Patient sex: M
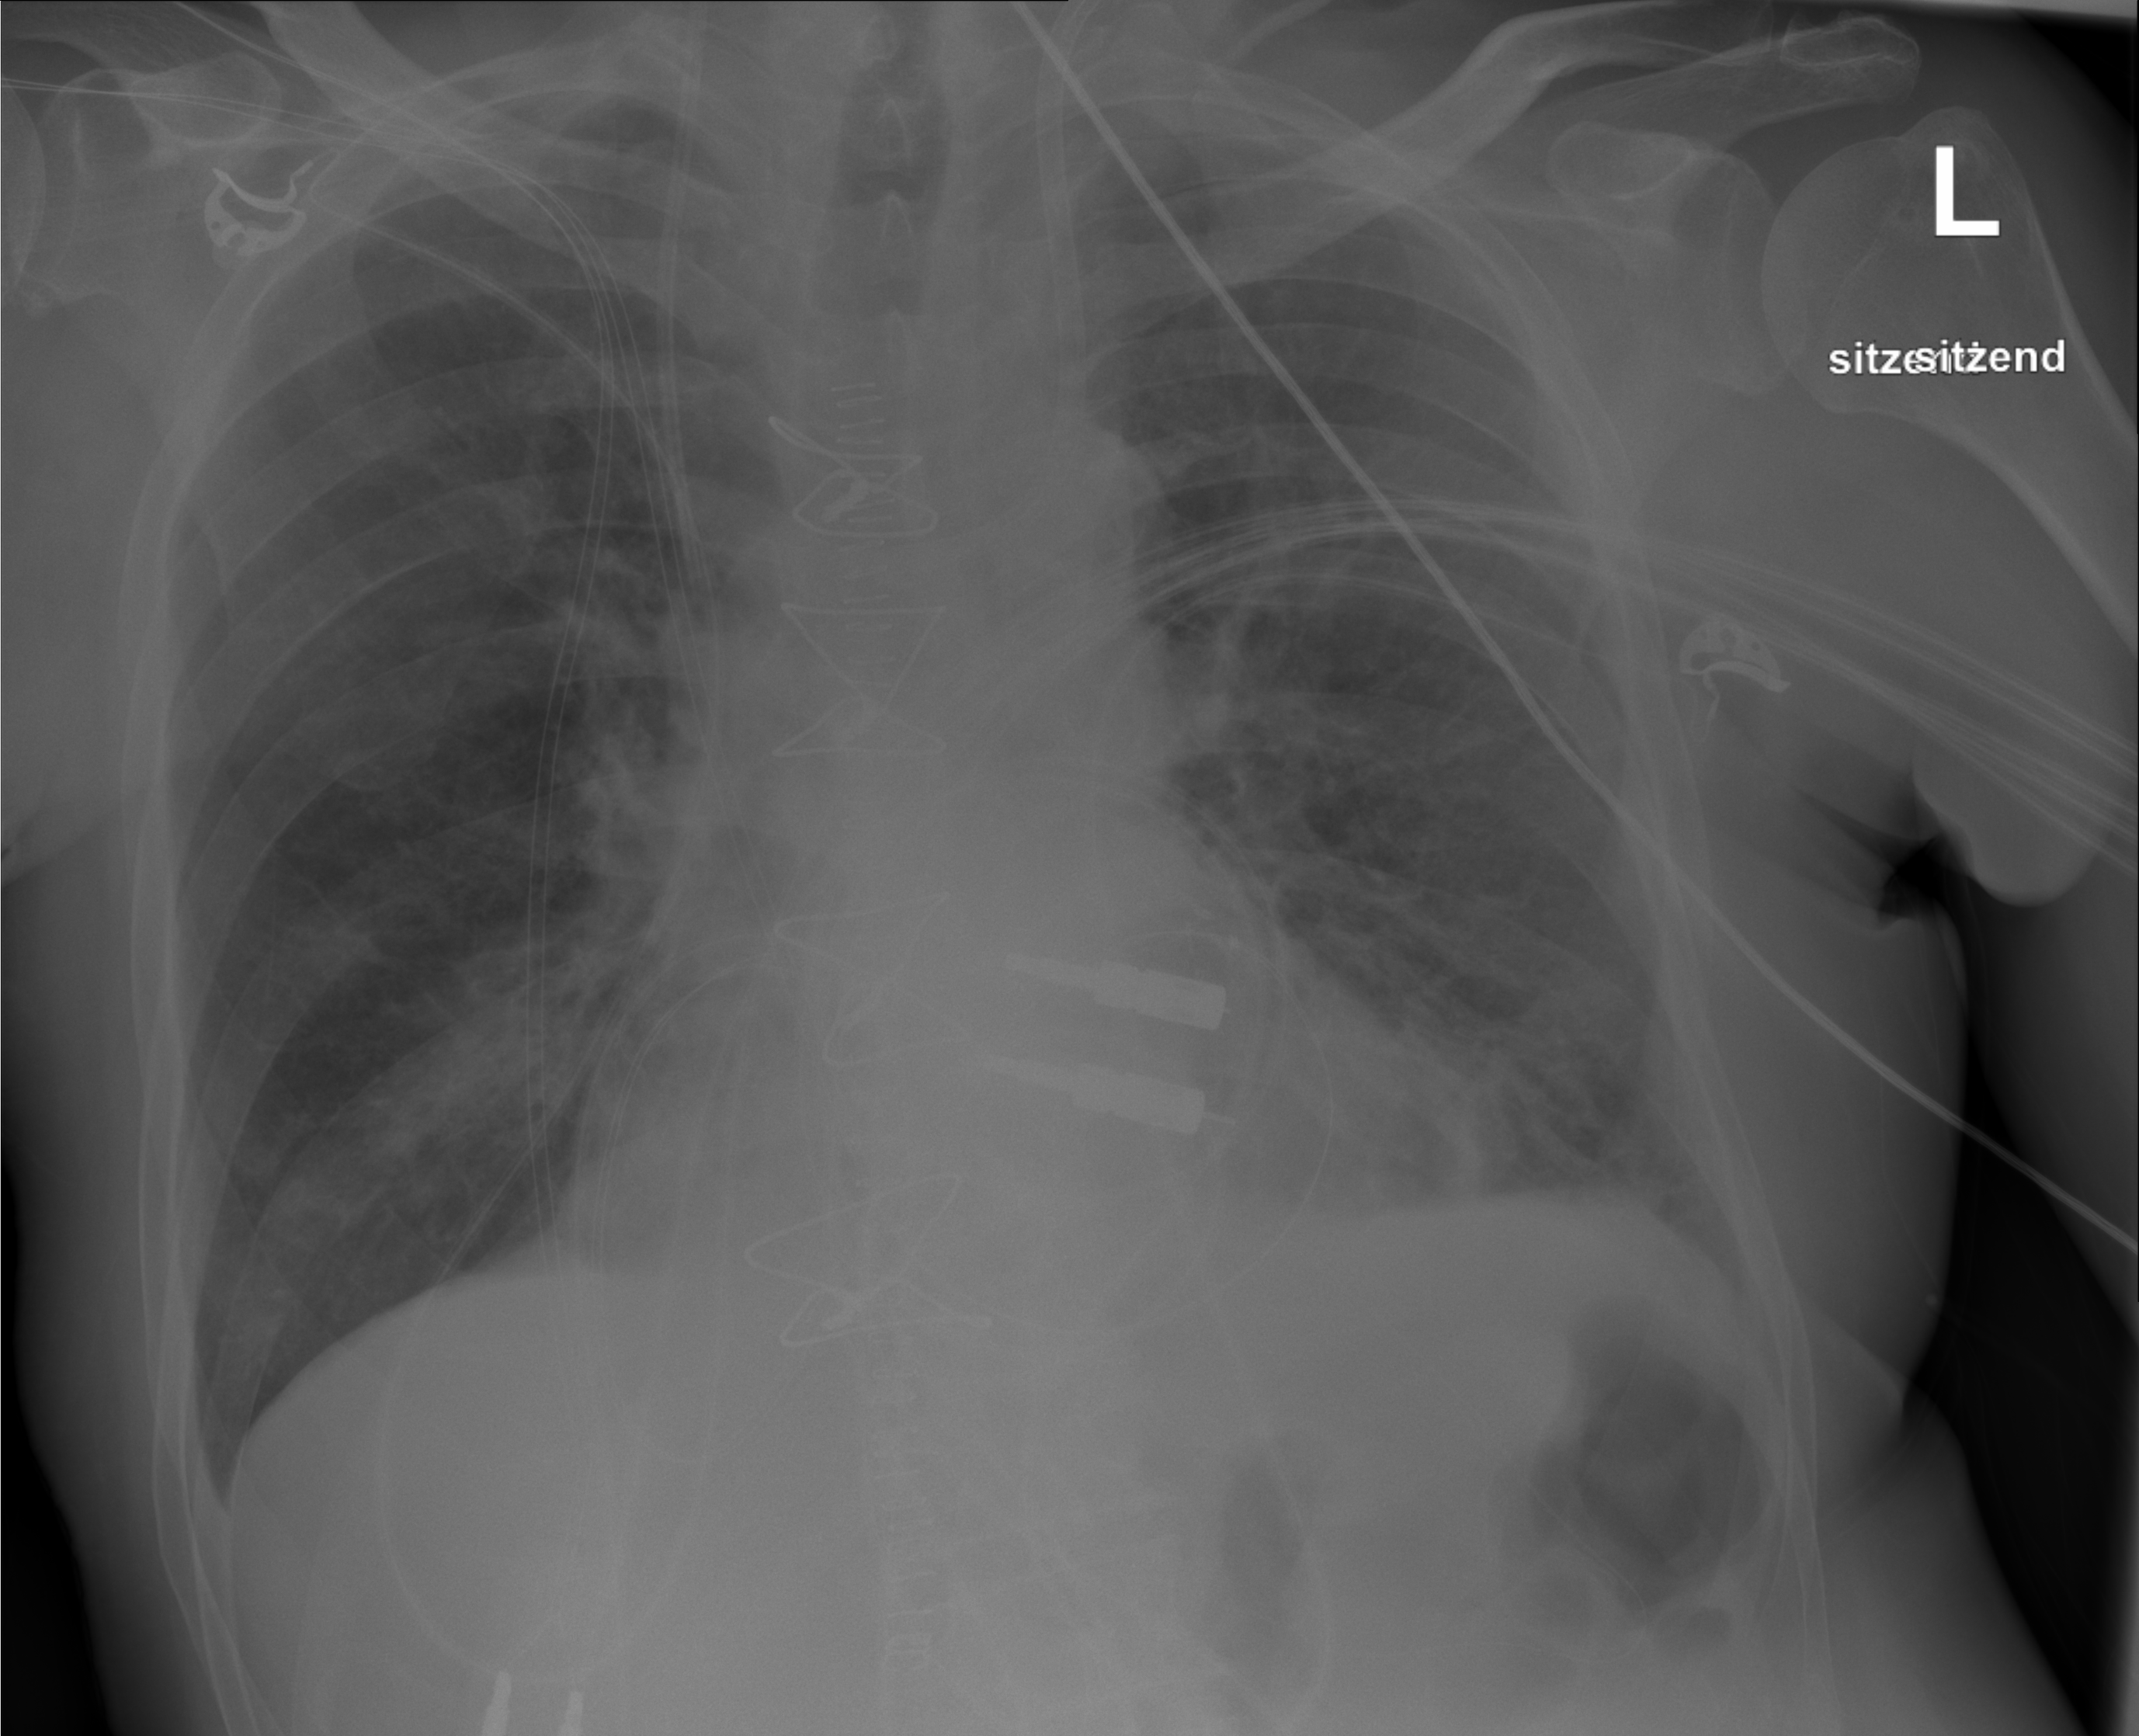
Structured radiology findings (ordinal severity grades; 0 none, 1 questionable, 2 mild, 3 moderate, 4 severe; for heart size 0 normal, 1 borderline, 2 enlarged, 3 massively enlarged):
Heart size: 0
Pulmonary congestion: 2
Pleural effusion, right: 0
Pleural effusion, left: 0
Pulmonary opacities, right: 2
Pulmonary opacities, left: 2
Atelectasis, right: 2
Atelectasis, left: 2